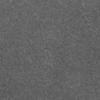
Label: dusty